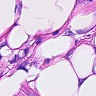
Metastatic tissue present: yes